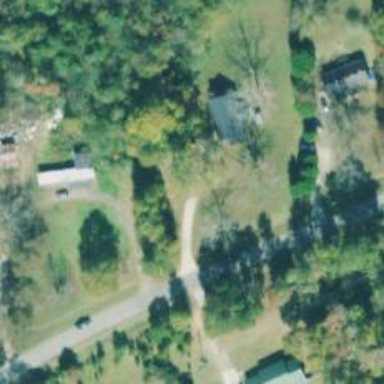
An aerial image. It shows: Driveway leading to service road.